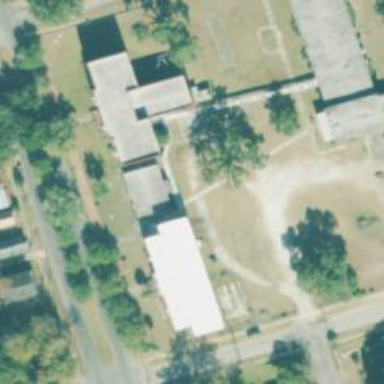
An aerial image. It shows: School.